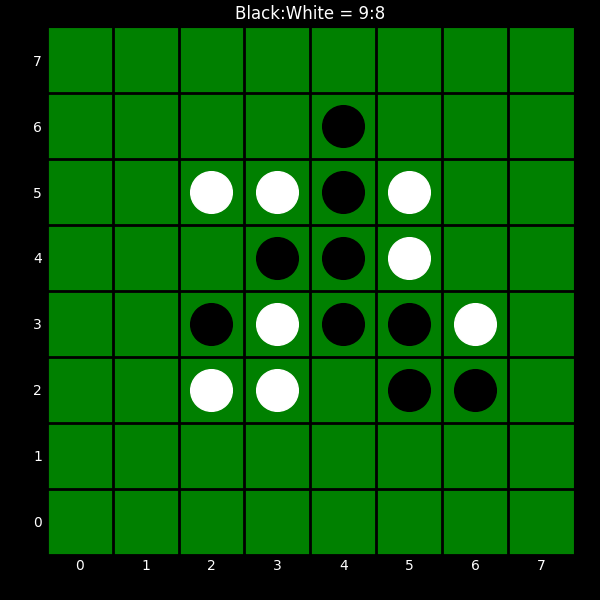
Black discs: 9
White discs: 8